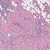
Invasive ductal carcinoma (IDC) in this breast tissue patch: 1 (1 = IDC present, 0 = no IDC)